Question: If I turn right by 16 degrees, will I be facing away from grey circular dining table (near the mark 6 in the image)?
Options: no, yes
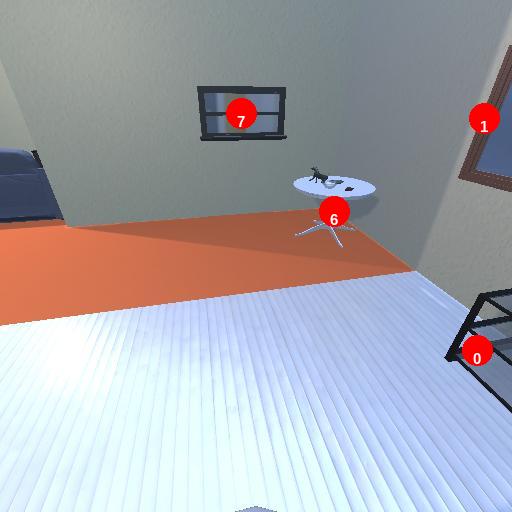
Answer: no